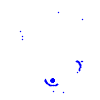
Particle: kaon